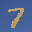
Label: 7